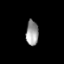
Tissue: lung
Cell type: Endothelial cells
Senescence score: 0.655
Nuclear area (px): 307
Mean DAPI intensity: 152.909